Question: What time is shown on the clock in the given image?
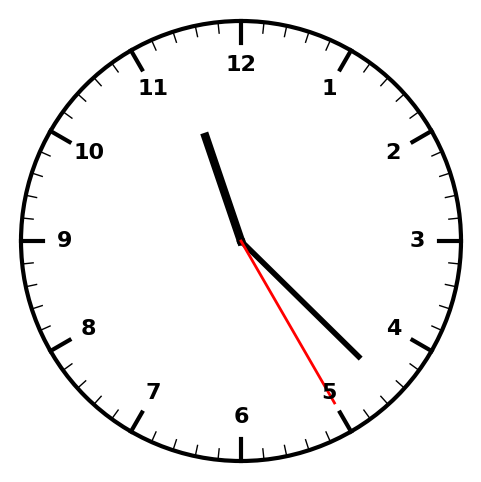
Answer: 11:22:25